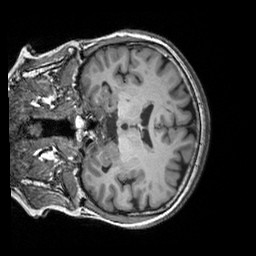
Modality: T1w
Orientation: coronal
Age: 65
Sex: female
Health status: healthy
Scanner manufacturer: siemens
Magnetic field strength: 3 T
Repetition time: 2.3 s
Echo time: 0.00303 s